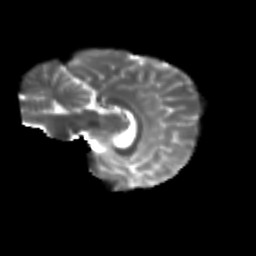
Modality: T2w
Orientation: sagittal
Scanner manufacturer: siemens
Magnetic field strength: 3 T
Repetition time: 9.2 s
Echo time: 0.084 s